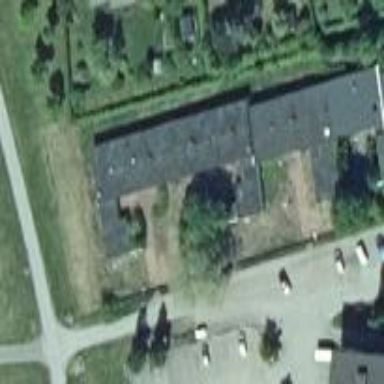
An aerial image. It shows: Kindergarten.